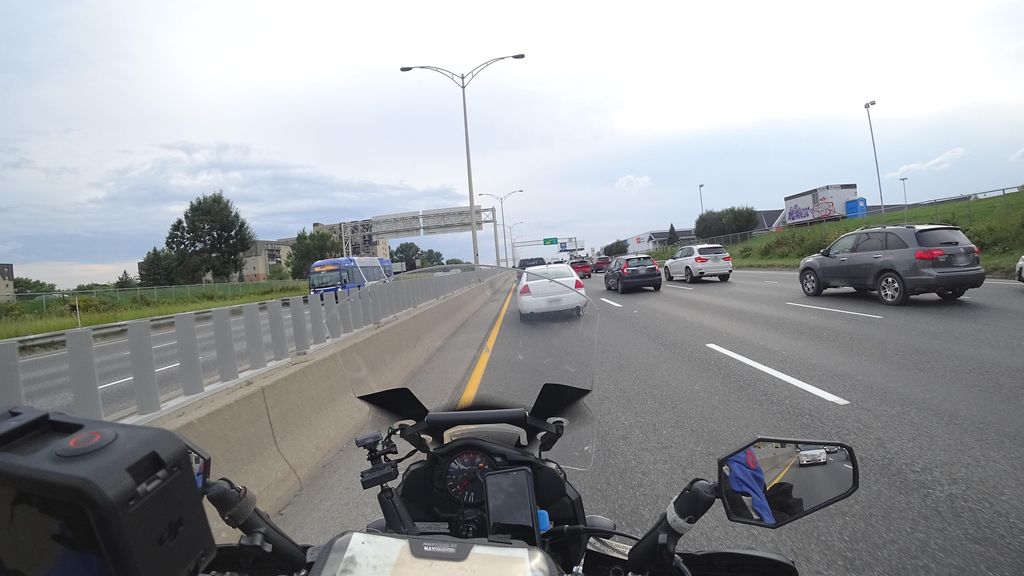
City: quebec_city